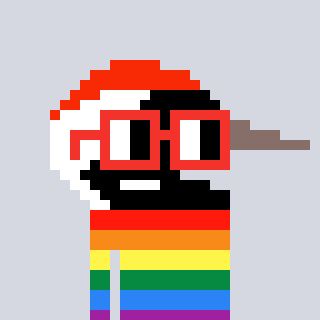
a pixel art character with square red glasses, a crane-shaped head and a grayscale-colored body on a cool background